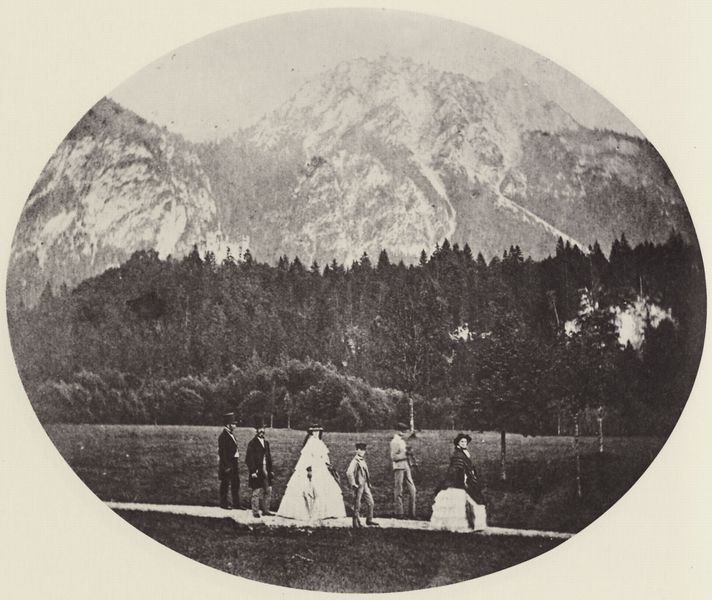
Titel: Spaziergang im Park von Hohenschwangau
Künstler: Joseph Albert
Standort: München
Institution: Staatliche Verwaltung der Schlösser
Schlagwörter: baum, berg, felsen, gruppe, himmel, mann, wasser, weiß, bäume, frauen, landschaft, menschen, mädchen, see, ausschnitt, frau, hut, hüte, kleid, kleider, männer, schwarz, strasse, eis, gras, schirm, schnee, weg, wiese, gesellschaft, zylinder, anzug, gruppenbildnis, gruppenporträt, porträt, ebene, feld, felder, natur, pfad, wiesen, mantel, familie, tal, wald, kinder, oval, rund, hosen, jungen, berge, gebirge, gipfel, aue, massiv, ausflug, tannen, steg, könig, frack, braut, junge, schick, foto, fotografie, photographie, medaillon, bayern, spaziergang, alpen, schweiz, schirme, sonntag, photo, brautpaar, wanderer, kiefern, tannenwald, hochzeit, spaziergänger, wipfel, wanderung, manschen, bergsee, söhne, sommerfrische, gruppenfoto, bräutigam, vignette, wittelsbacher, bau, ausflu, potkarte